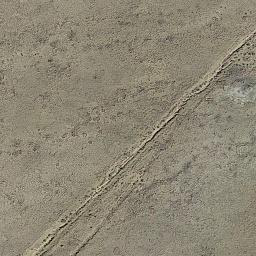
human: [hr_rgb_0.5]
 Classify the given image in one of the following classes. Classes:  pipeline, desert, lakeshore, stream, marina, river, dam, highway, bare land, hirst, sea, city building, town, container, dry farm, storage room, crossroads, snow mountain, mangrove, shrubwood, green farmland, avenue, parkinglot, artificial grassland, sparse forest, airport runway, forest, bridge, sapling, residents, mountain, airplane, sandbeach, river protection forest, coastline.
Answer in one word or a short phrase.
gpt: bare land